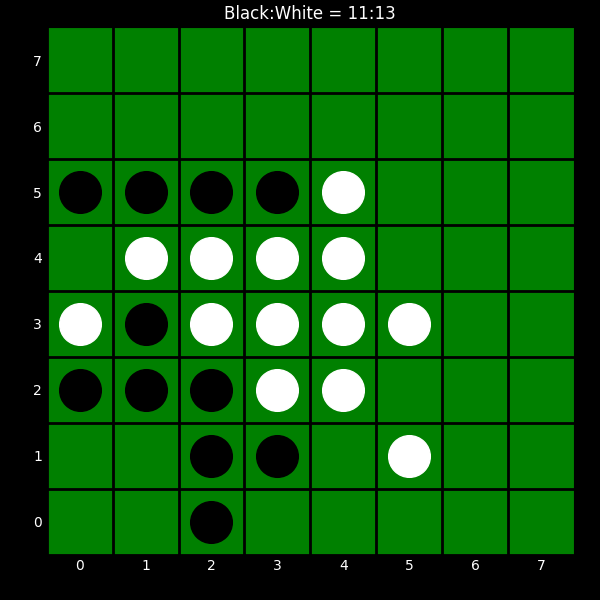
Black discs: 11
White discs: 13